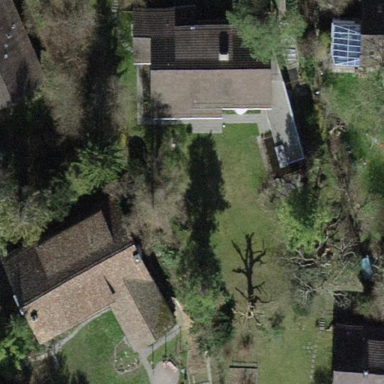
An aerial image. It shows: Building with tiled roof.